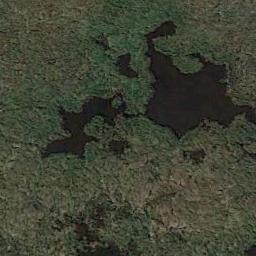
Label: wetland